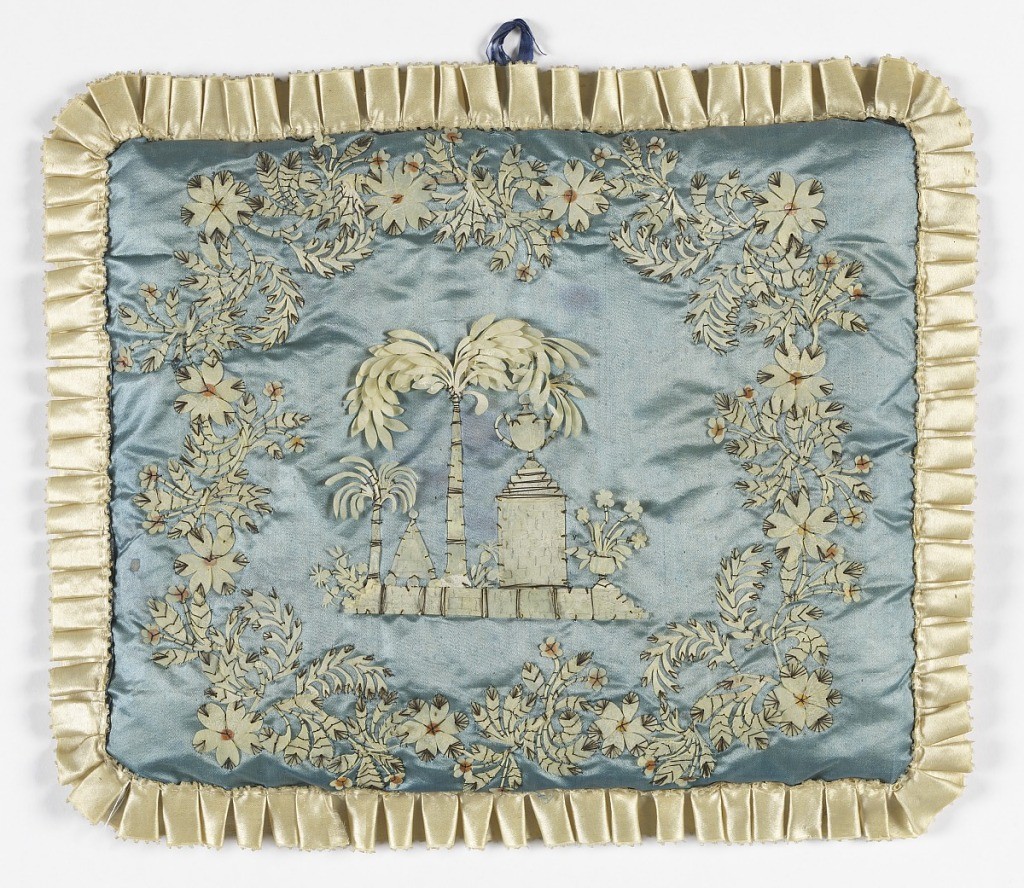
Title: Pad for workbox
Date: late 18th–early 19th century
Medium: silk, parchment, metal thread Technique: appliqué
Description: Pad covered with blue satin and ornamented with cut parchment stitched with metal thread in design of urn and tomb under palm trees, surrounded by floral border. Lined in white taffeta and edged in satin ribbon, quilled.